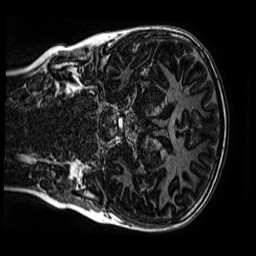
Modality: MP2RAGE
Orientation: coronal
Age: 10
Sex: male
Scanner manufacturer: siemens
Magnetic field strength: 3 T
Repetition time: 4 s
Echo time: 0.00299 s